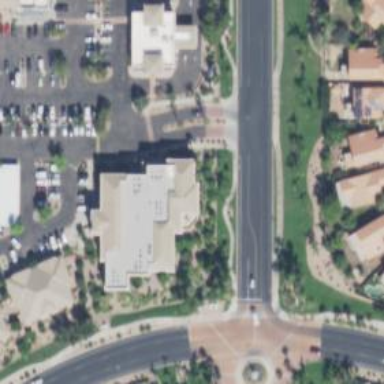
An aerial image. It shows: Healthcare clinic is depicted in the image.